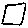
Label: square